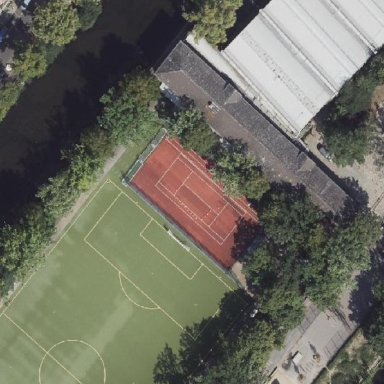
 located on pitch designated for leisure land."